Field crop: maize
Growth stage: 2
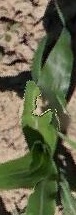
Species: maize